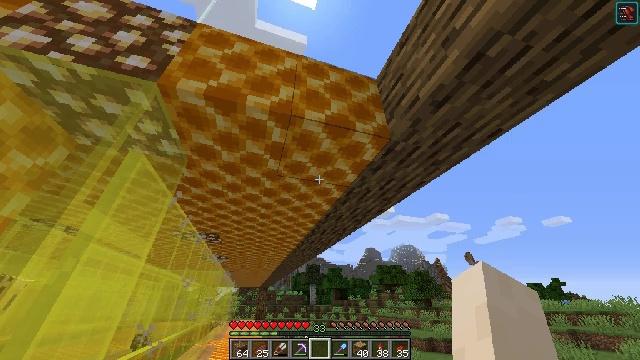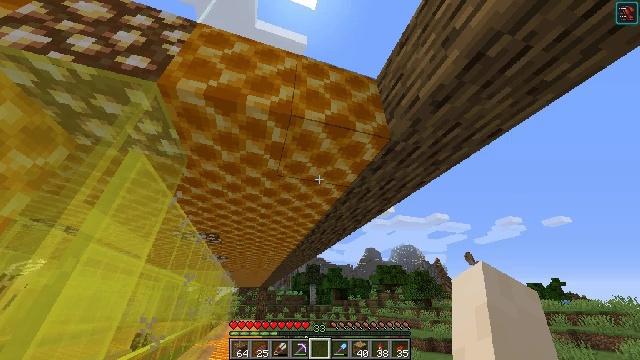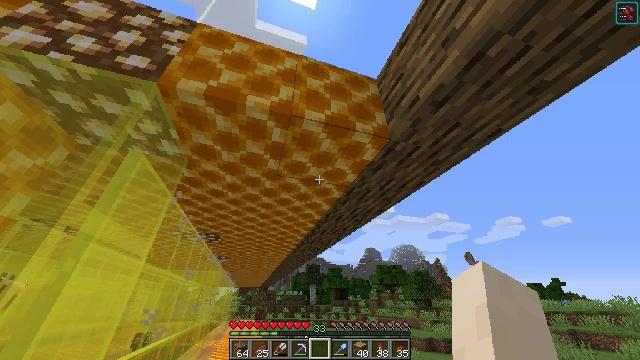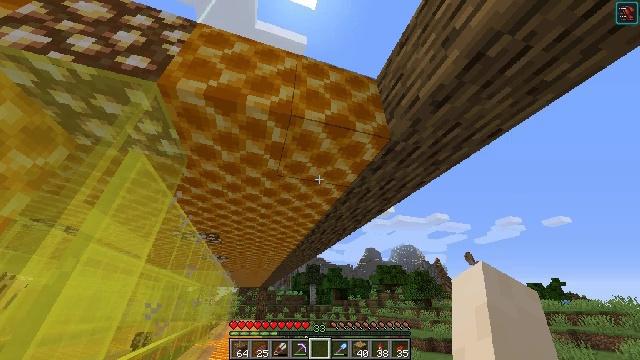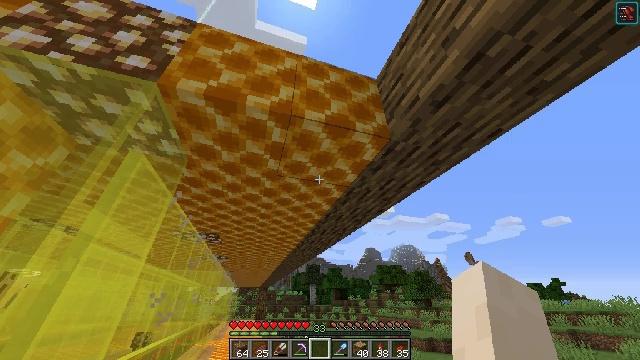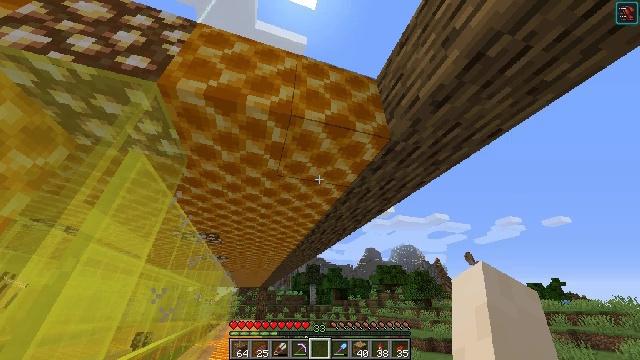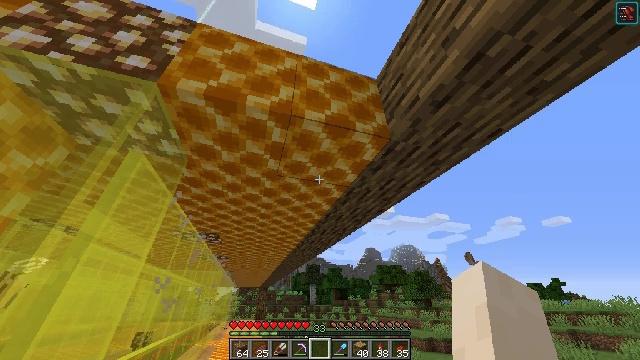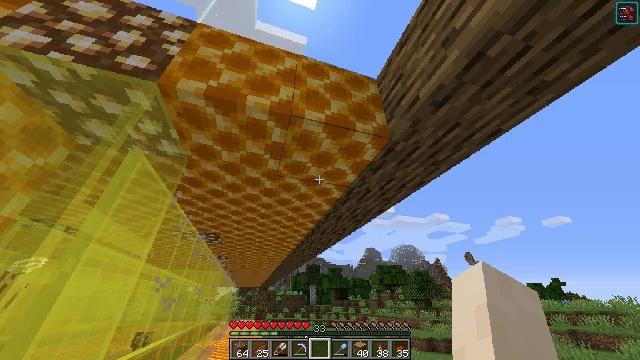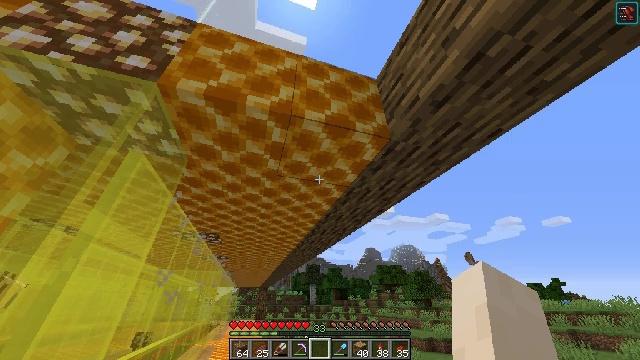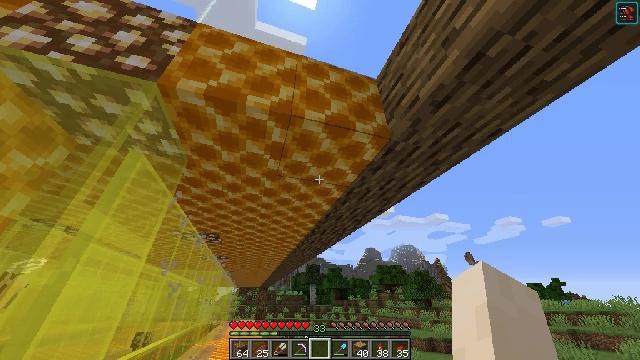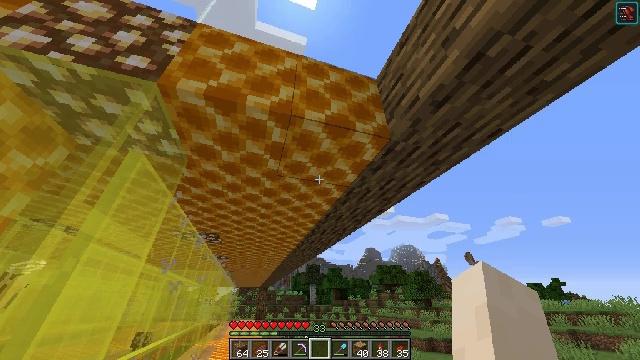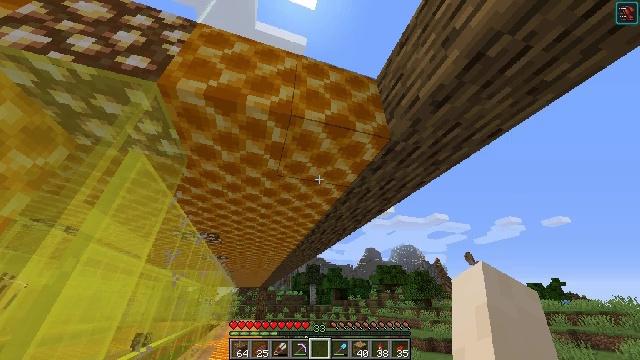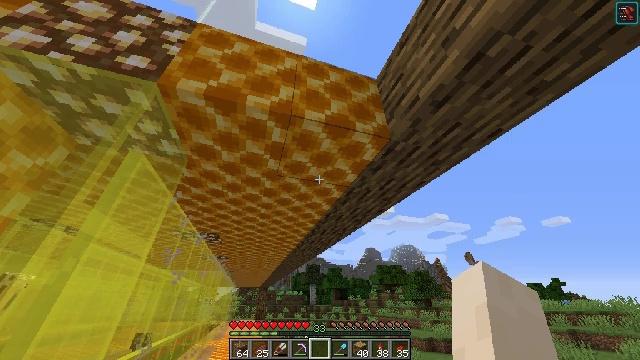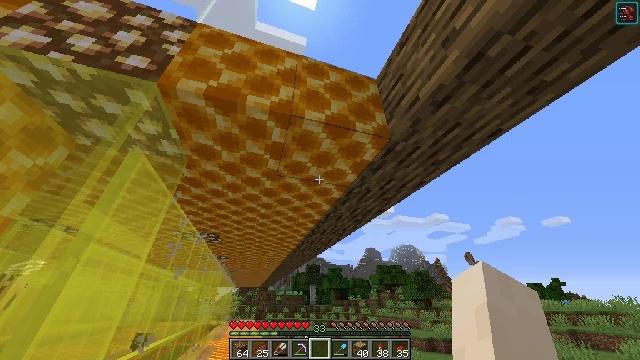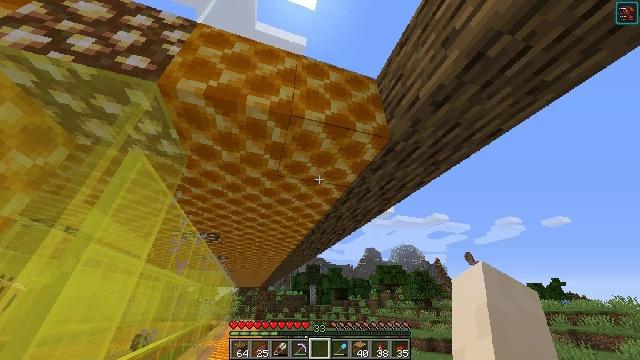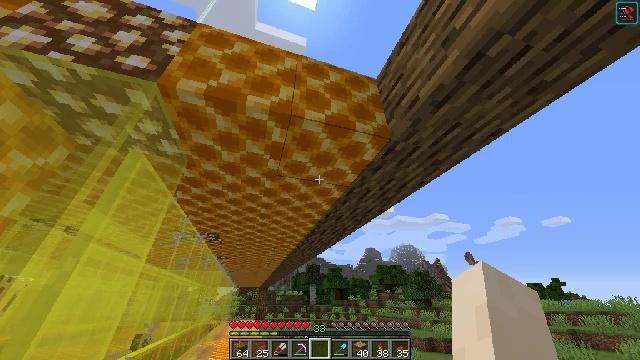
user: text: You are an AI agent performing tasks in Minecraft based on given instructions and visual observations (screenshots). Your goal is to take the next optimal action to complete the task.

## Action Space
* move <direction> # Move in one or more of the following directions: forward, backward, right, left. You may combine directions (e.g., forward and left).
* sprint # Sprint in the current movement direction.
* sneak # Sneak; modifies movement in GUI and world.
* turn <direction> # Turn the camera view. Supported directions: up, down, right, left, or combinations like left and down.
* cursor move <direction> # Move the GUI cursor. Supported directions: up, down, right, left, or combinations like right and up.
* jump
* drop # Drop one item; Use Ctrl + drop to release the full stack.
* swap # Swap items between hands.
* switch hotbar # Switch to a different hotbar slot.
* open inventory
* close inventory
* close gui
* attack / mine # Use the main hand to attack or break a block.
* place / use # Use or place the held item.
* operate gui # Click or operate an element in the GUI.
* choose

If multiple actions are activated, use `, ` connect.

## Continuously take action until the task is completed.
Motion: motion action
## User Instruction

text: Craft a honeycomb block.
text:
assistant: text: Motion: no_op
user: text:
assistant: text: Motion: no_op
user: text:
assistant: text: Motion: no_op
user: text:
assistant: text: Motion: no_op
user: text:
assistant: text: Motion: no_op
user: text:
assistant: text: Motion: no_op
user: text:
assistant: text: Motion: no_op
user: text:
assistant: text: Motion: no_op
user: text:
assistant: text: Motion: no_op
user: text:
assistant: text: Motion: no_op
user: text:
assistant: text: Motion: no_op
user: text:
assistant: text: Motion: no_op
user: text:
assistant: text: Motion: no_op
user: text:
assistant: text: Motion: no_op
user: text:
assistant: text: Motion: no_op
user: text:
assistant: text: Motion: no_op
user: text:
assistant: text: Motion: no_op
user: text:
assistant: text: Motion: no_op
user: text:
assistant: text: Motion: no_op
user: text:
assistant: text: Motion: no_op
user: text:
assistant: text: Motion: no_op
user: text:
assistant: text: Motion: no_op
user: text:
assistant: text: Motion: no_op
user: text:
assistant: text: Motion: no_op
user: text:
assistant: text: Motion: no_op
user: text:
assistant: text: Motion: no_op
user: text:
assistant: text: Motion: no_op
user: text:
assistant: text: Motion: no_op
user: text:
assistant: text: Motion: no_op
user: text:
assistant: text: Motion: no_op